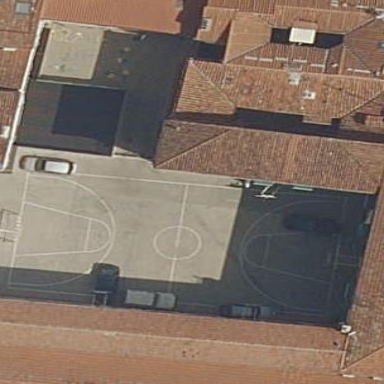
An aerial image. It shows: School.